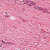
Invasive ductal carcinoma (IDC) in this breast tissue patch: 1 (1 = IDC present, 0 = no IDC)